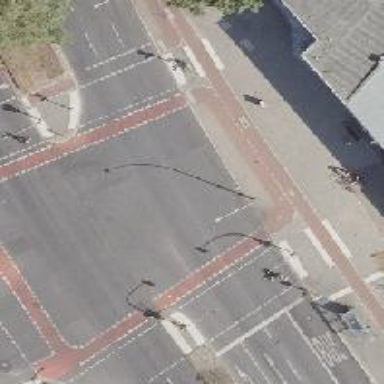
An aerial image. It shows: Crossing on cycleway.